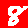
Digit: 8